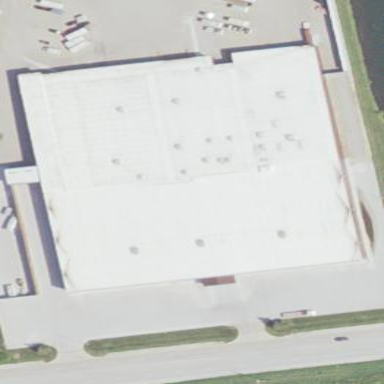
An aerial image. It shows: Warehouse building.